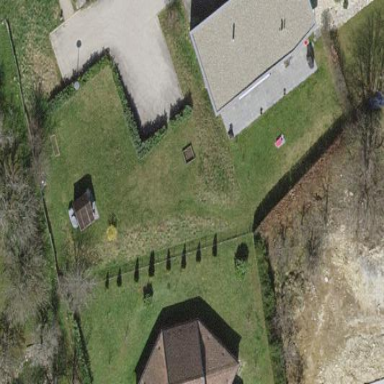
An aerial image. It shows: Garden that is leisure land.